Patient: sex M, age 81
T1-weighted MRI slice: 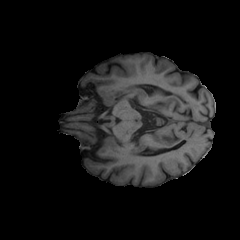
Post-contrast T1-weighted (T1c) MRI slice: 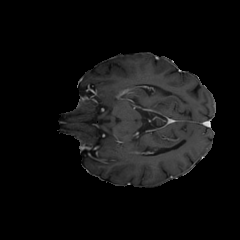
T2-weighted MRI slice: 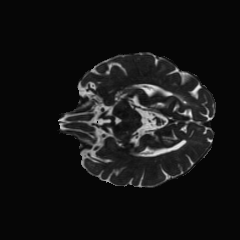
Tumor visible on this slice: no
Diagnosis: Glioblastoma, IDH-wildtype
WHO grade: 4